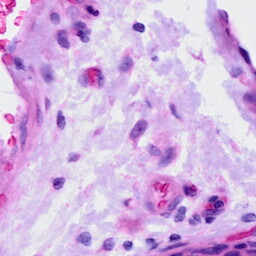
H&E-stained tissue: Ovarian